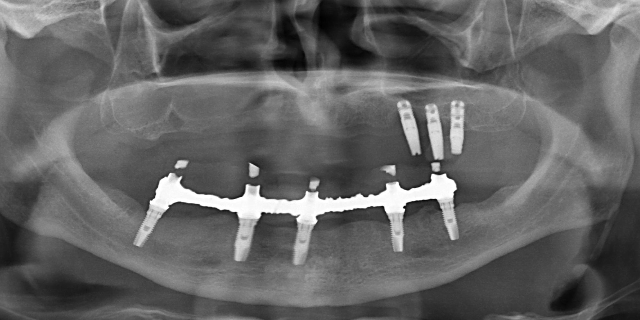
adult